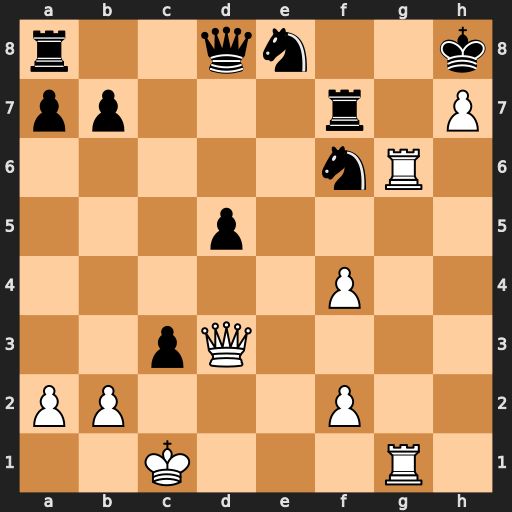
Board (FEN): r2qn2k/pp3r1P/5nR1/3p4/5P2/2pQ4/PP3P2/2K3R1
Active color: w
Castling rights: -
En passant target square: -
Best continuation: Rg8+ Nxg8 hxg8=Q#